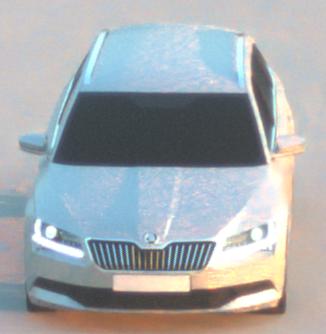
Make: Skoda
Model: Superb Combi 1.4 TSI
Detailed model: Superb (III) Combi
Model produced from: 2015/09
Model produced until: 2018/06
Doors: 5
Color: white
Road condition: dry road
Daytime: sunrise or sunset
Contrast: medium contrast